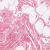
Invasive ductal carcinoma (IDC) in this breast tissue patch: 0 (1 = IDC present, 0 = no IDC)